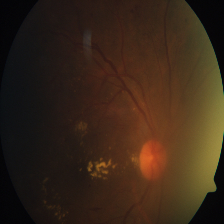
Diabetic retinopathy grade: Severe